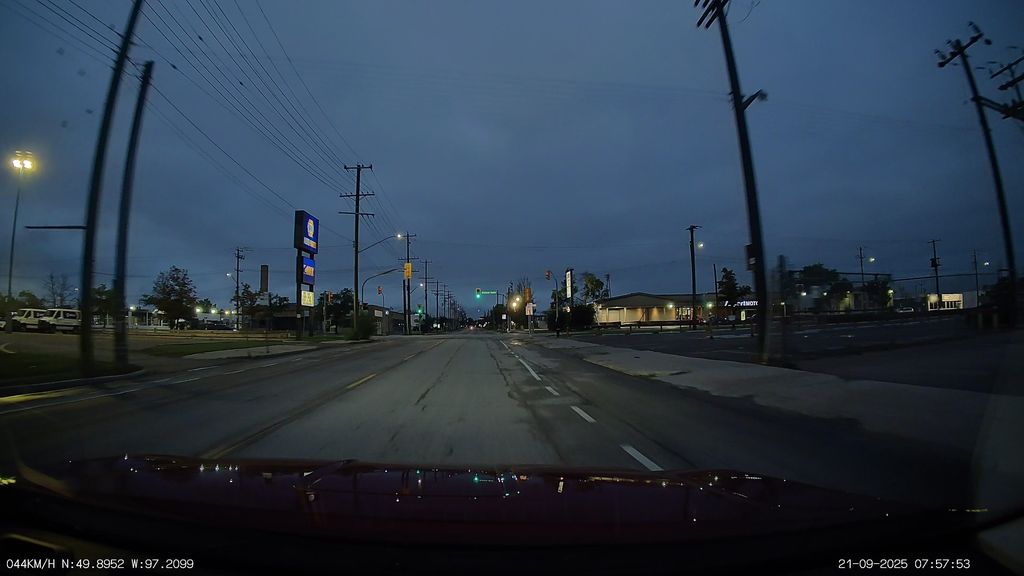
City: winnipeg